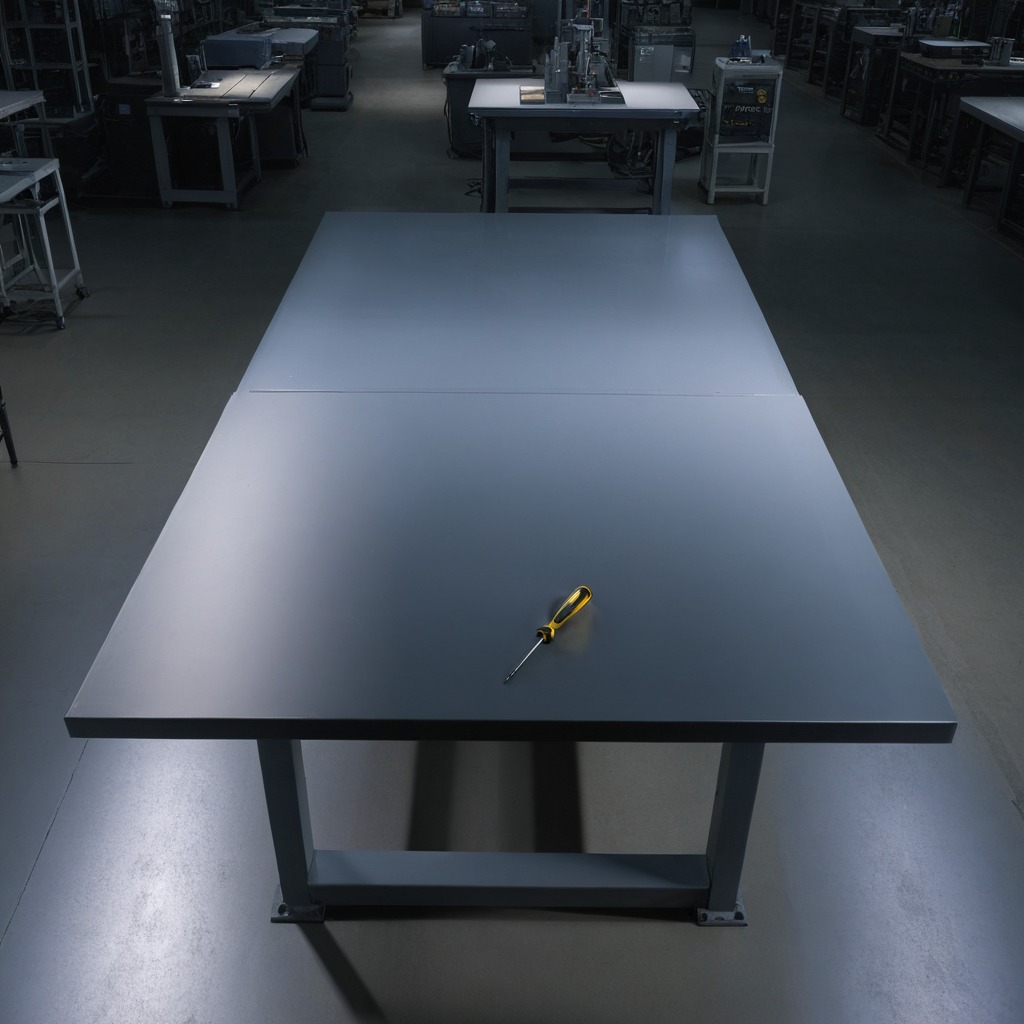
A screwdriver lying on the clean empty table in the basement in the evening.